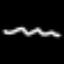
Label: squiggle